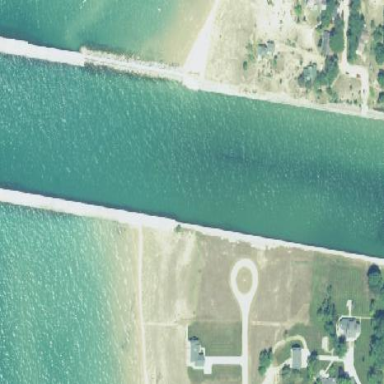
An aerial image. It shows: Breakwater made of concrete.